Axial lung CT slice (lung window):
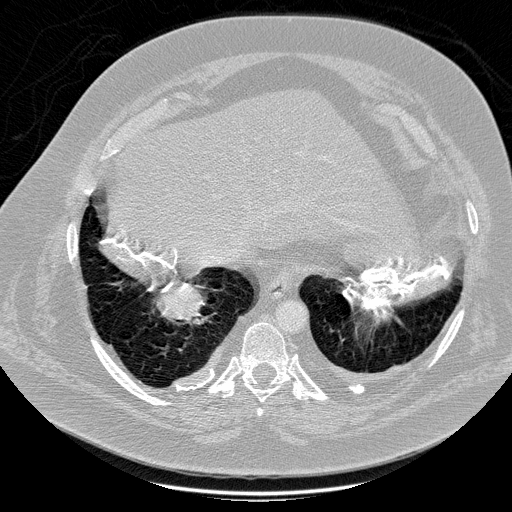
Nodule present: yes
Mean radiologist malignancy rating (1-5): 5